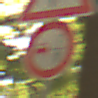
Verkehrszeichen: VerbotUeberholenEinspurigeFahrzeuge
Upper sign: FlugbetriebRechts
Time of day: Midday
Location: Outdoor (Nature)
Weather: PartlyCloudy
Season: NotSpecified
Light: Natural